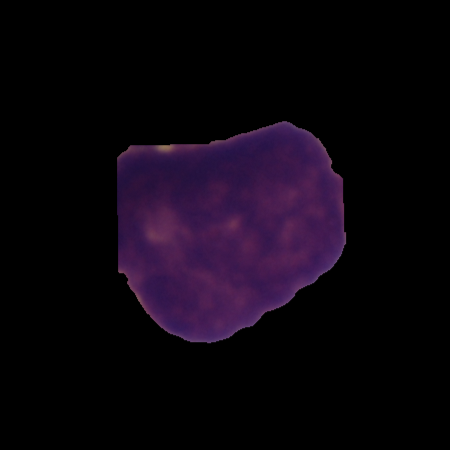
Label: cancer